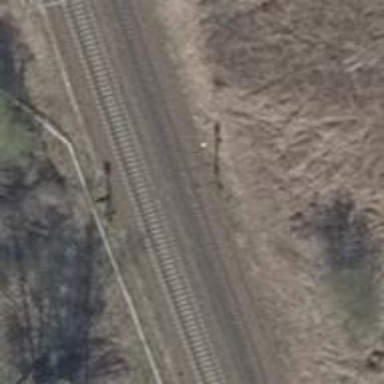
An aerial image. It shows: Railway signal.